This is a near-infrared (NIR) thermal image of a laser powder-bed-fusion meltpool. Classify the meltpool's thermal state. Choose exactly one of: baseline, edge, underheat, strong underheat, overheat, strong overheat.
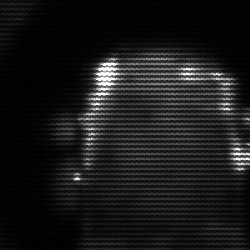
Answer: baseline